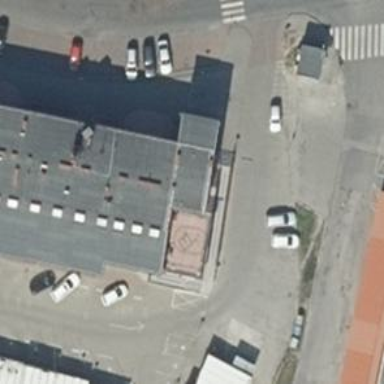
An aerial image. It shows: Fast food establishment.